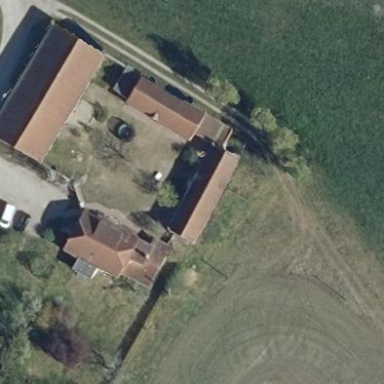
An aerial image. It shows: Farmyard area.